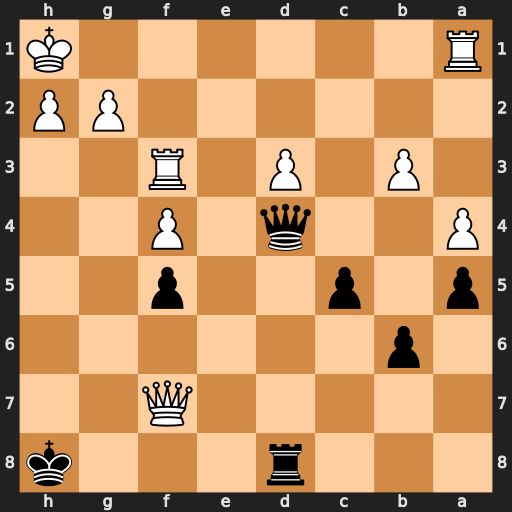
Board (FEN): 3r3k/5Q2/1p6/p1p2p2/P2q1P2/1P1P1R2/6PP/R6K
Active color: b
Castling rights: -
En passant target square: -
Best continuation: Qxa1+ Rf1 Qxf1#